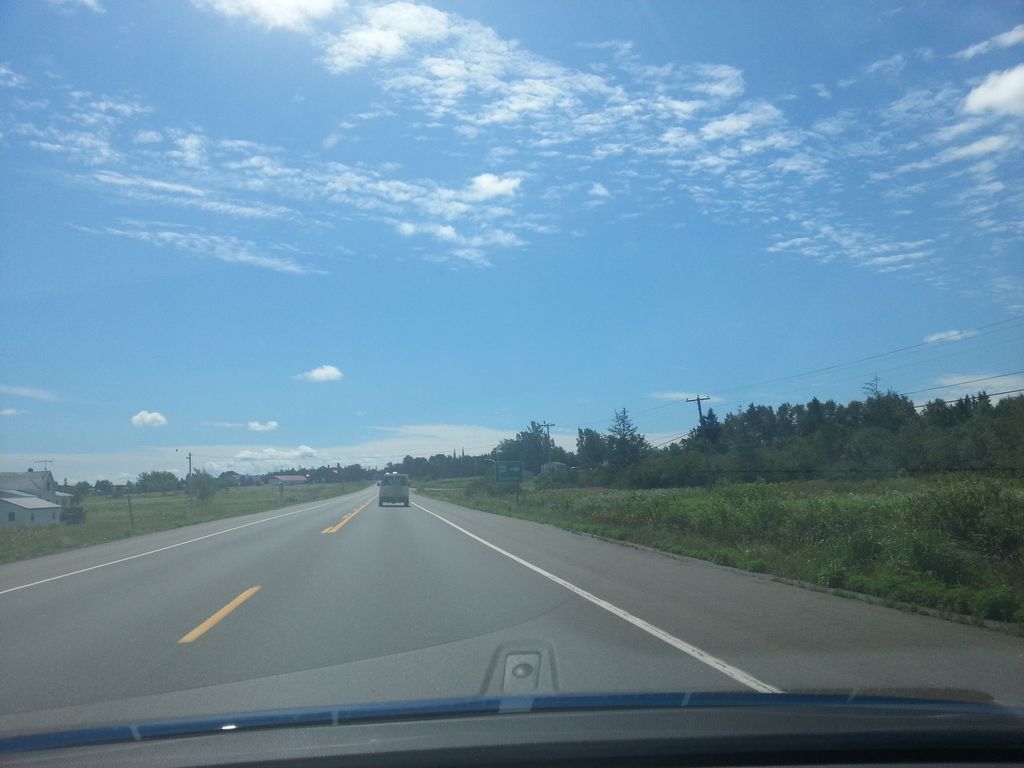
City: charlottetown